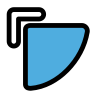
Cursor type: resize_nw
OS/theme: linux-bibata
Variant: white